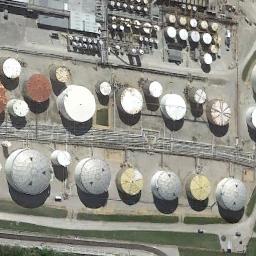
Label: storage_tank